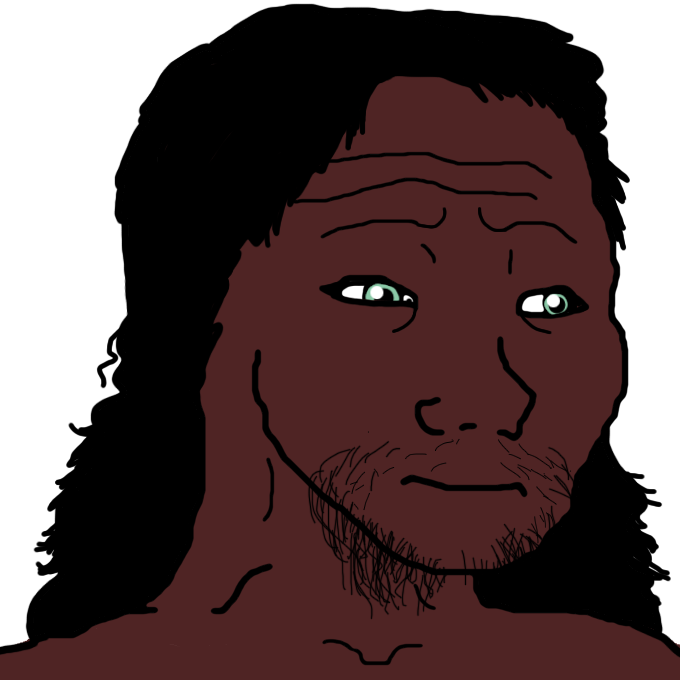
Label: 5_Blackjak